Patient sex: M
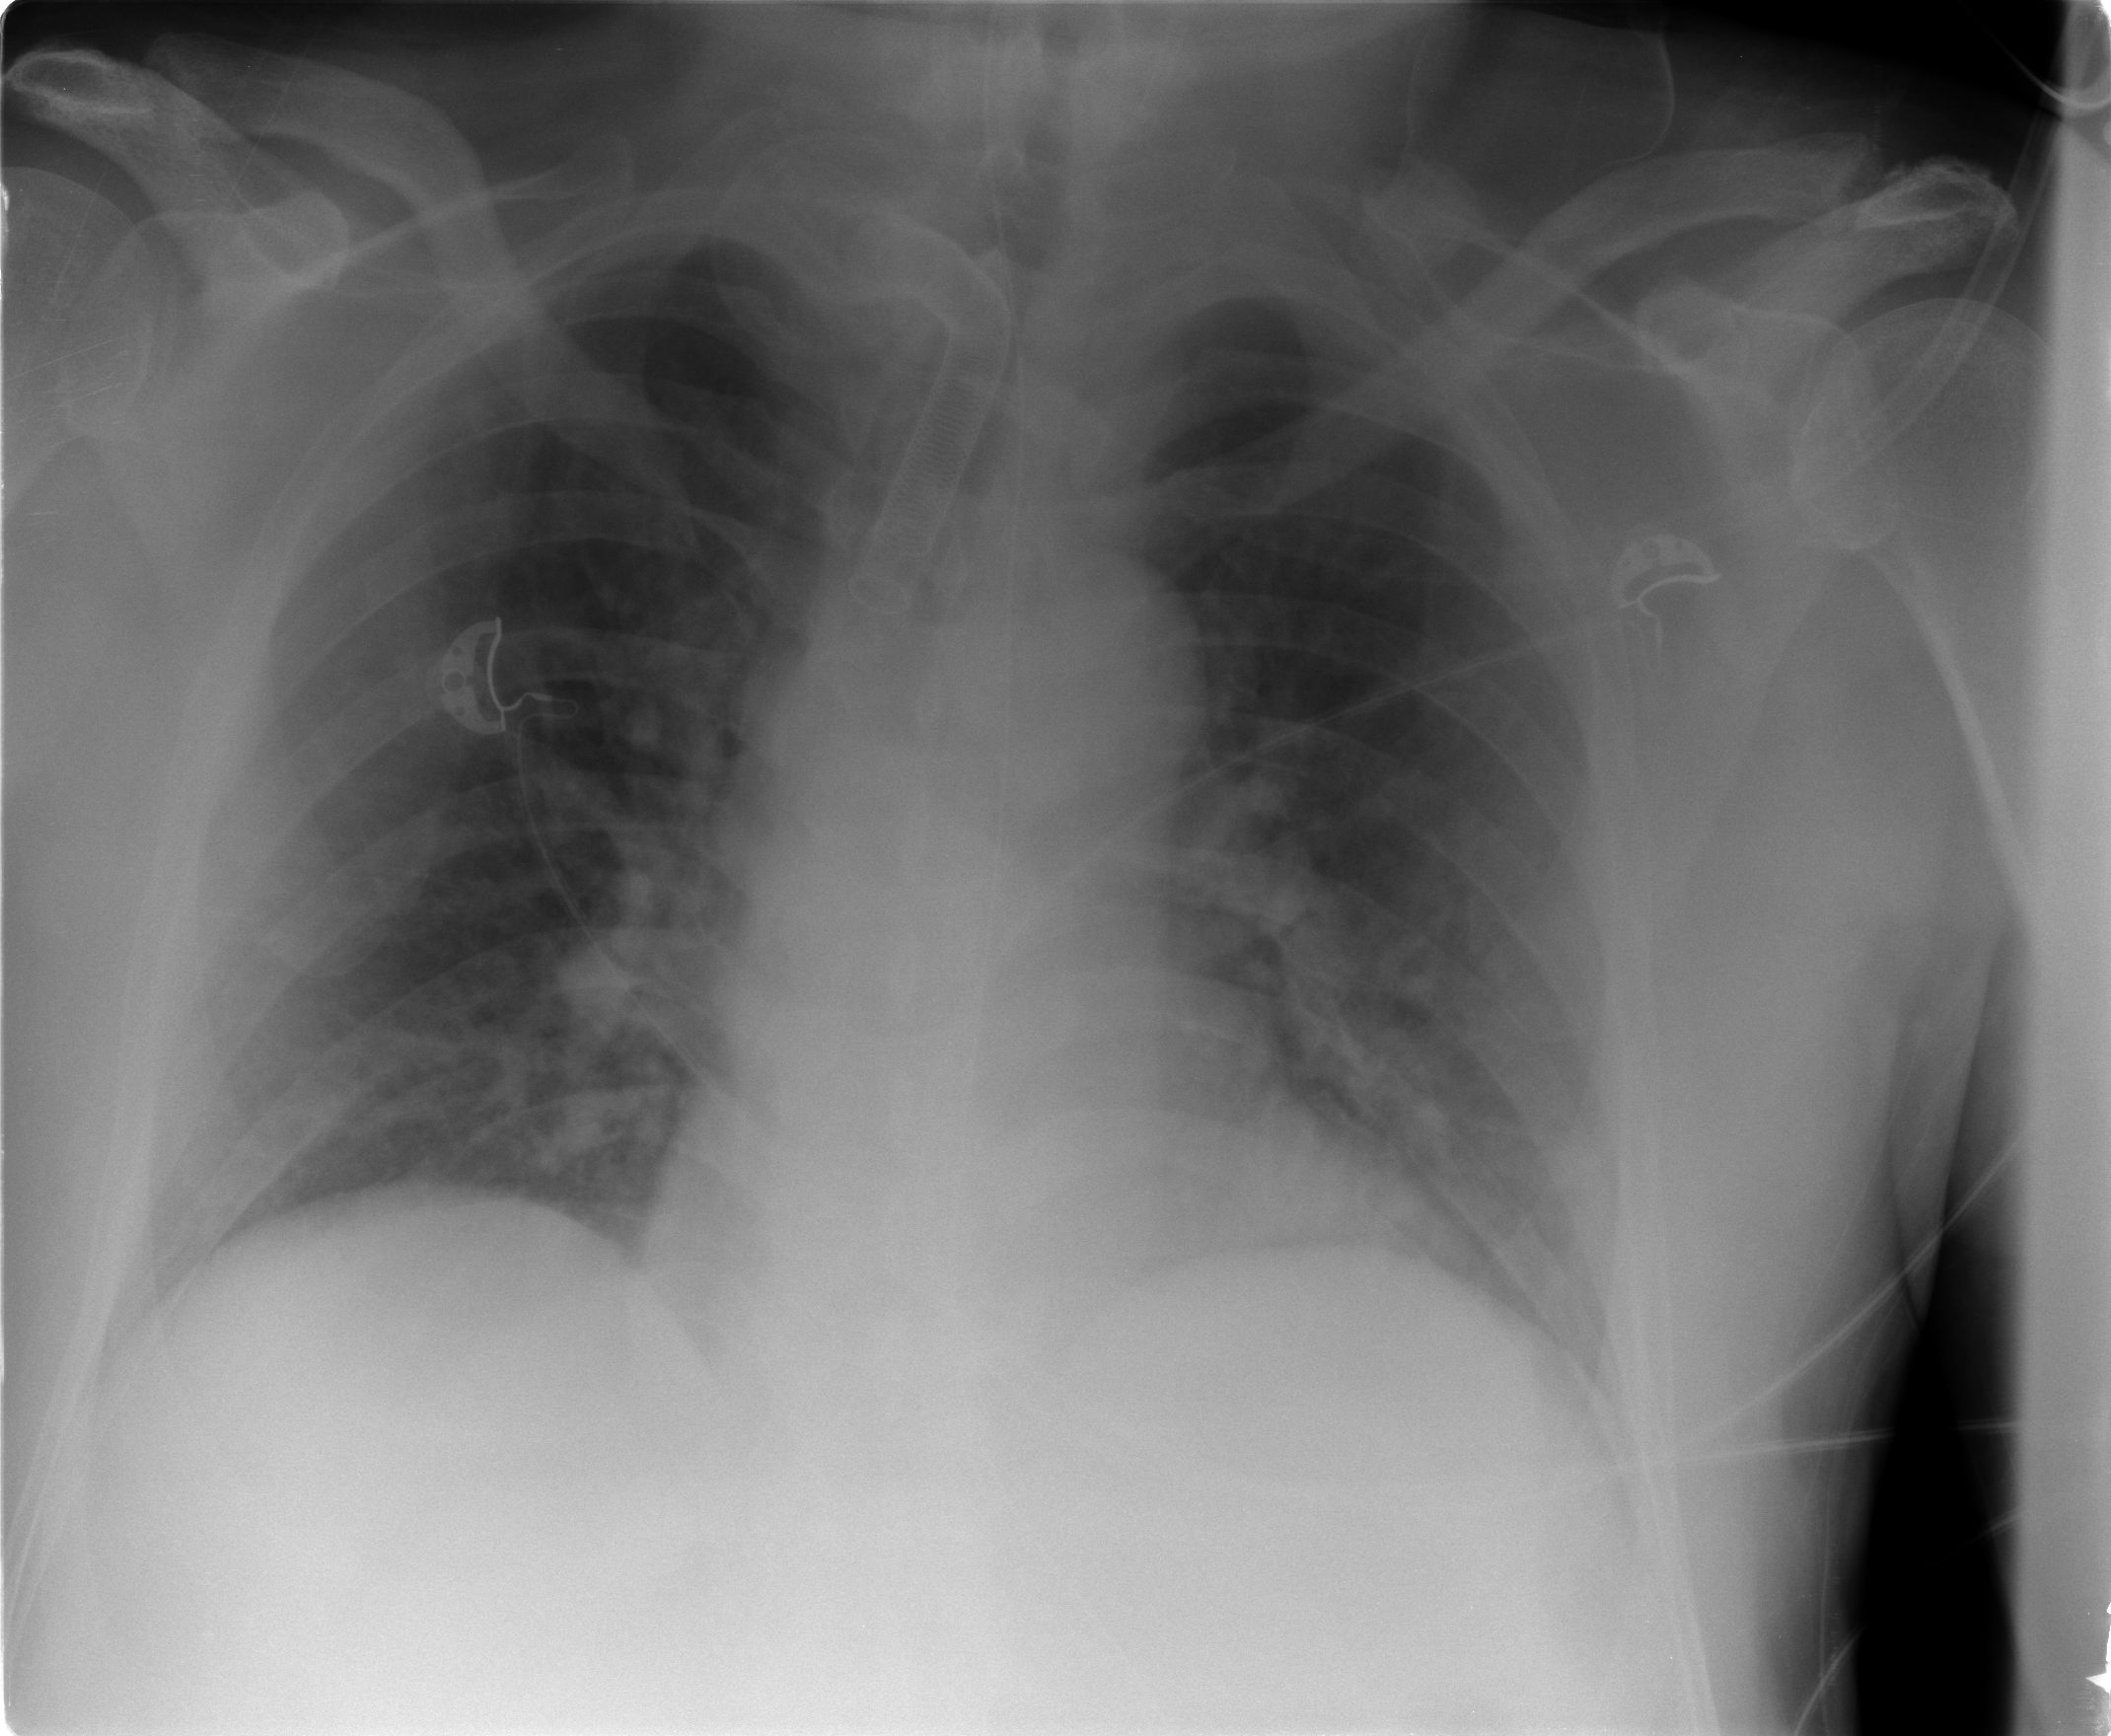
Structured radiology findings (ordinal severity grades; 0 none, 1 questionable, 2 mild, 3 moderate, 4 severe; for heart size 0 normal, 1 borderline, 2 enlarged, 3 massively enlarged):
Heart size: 2
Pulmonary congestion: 2
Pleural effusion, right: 1
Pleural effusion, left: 2
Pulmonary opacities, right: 0
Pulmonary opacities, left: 0
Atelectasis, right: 2
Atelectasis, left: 2